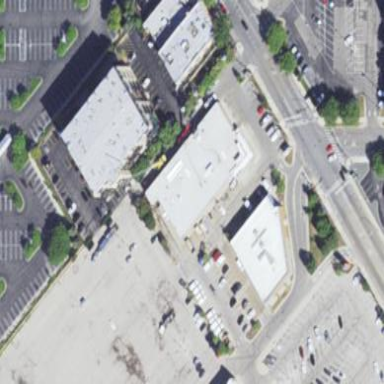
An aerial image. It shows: Retail building housing supermarket.